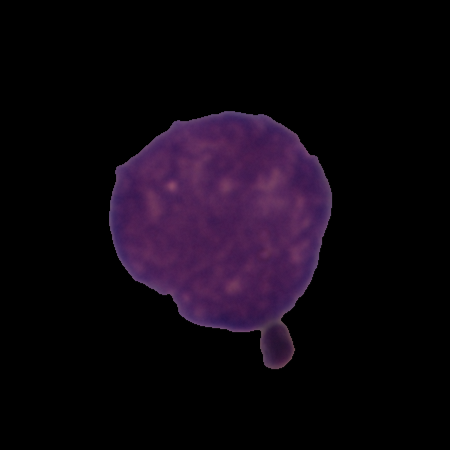
Label: healthy